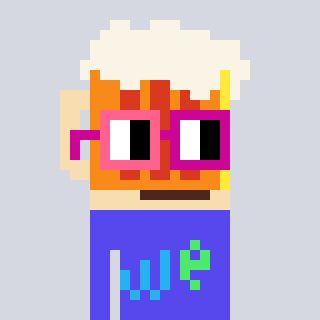
a pixel art character with square pink and red glasses, a beer-shaped head and a computerblue-colored body on a cool background